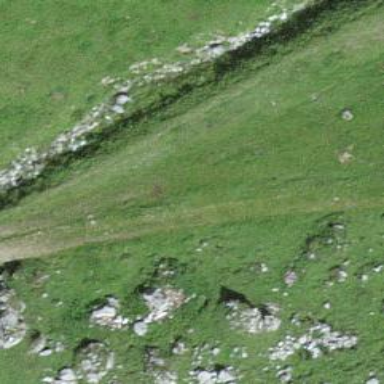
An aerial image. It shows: Grassy track with grade 5 track type.